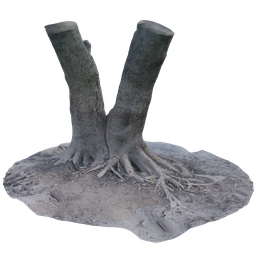
Label: nature